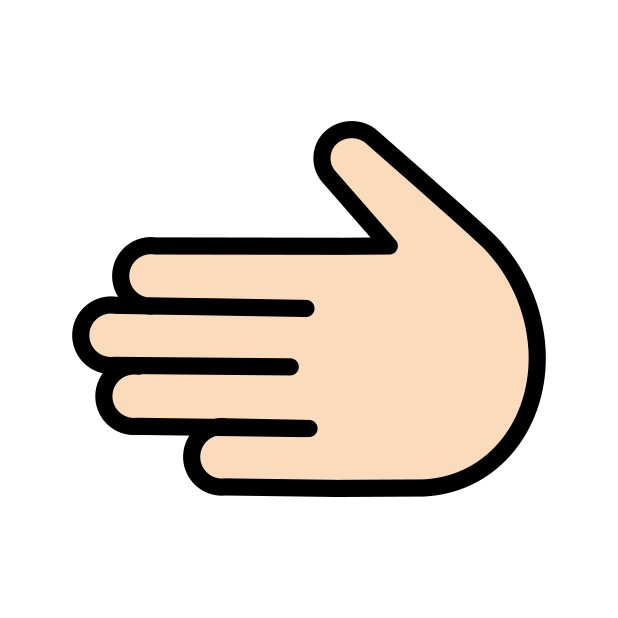
leftwards hand: light skin tone